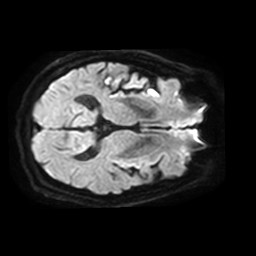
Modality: TRACE
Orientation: axial
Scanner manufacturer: philips
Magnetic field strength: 3 T
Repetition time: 4.144 s
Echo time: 0.06119 s